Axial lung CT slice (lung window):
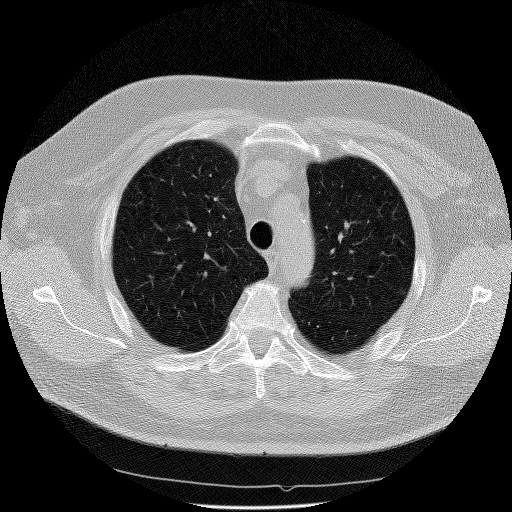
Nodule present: no